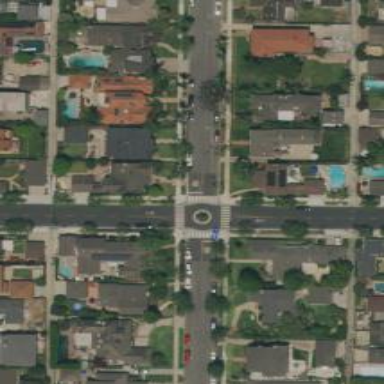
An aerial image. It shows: Mini roundabout on the road.